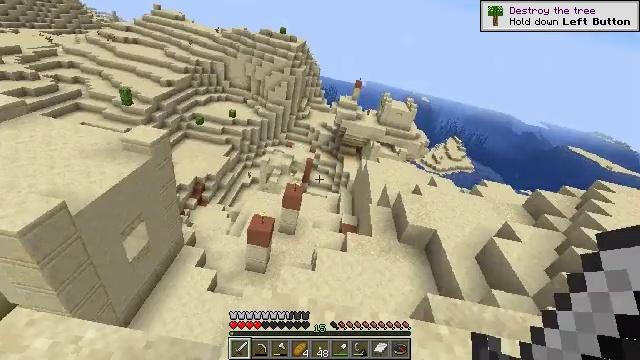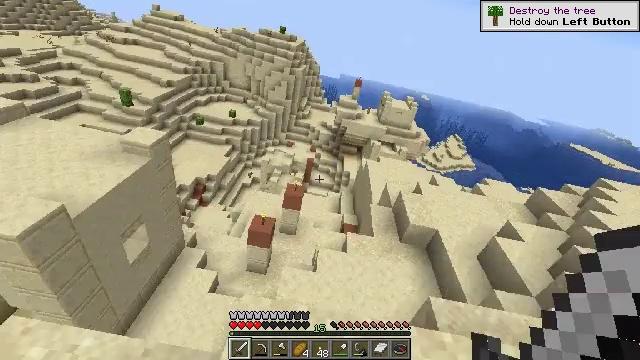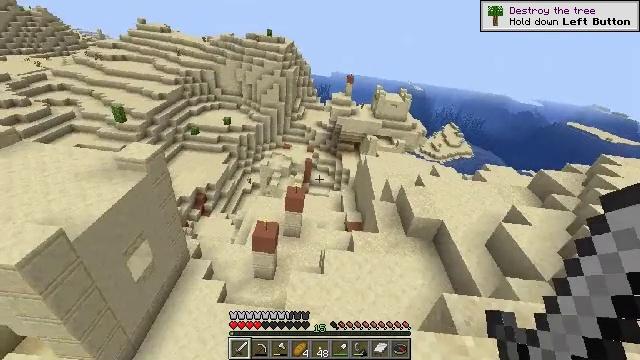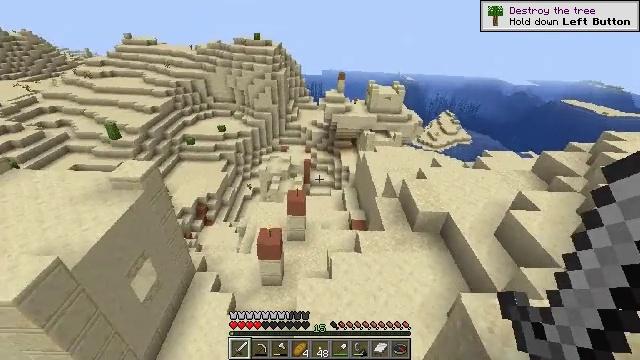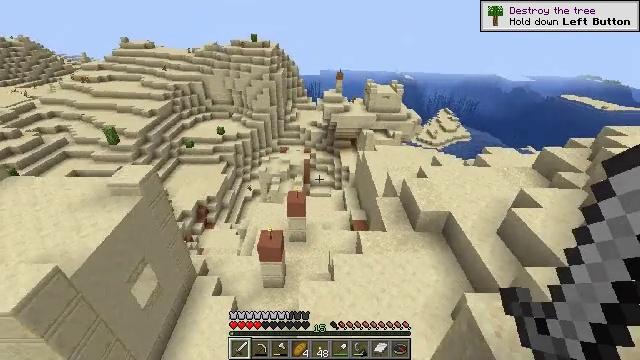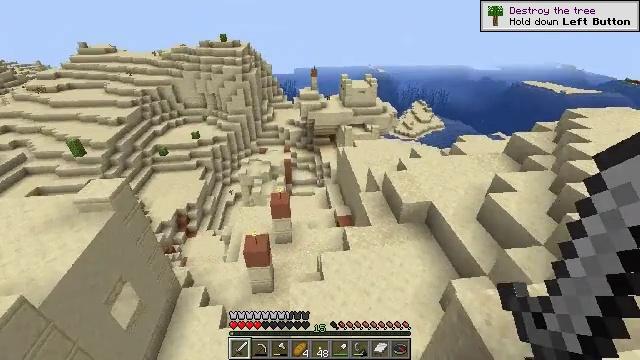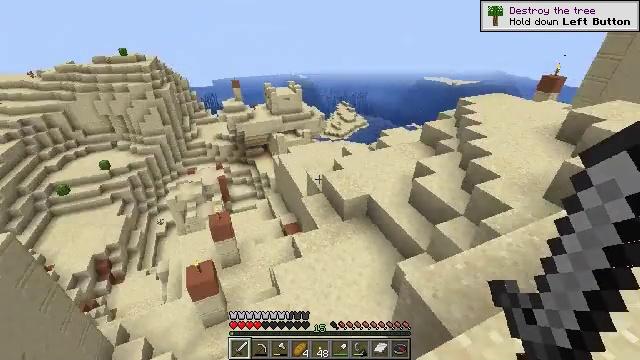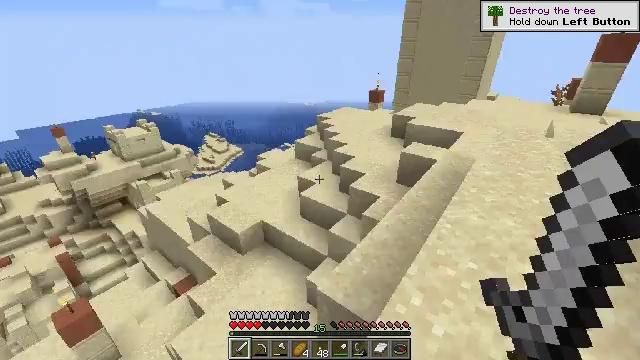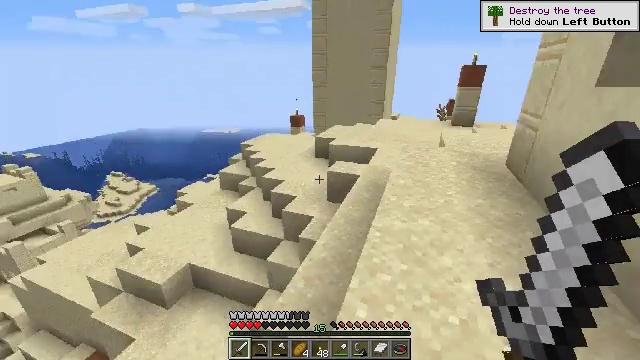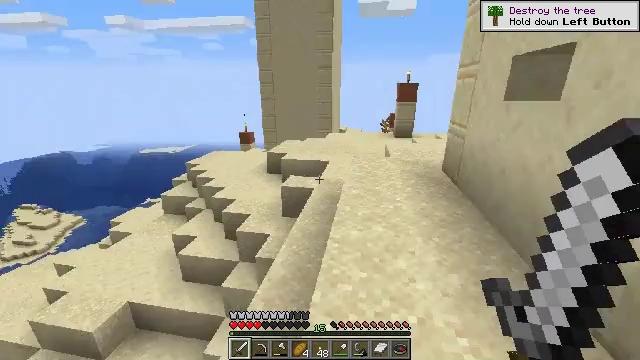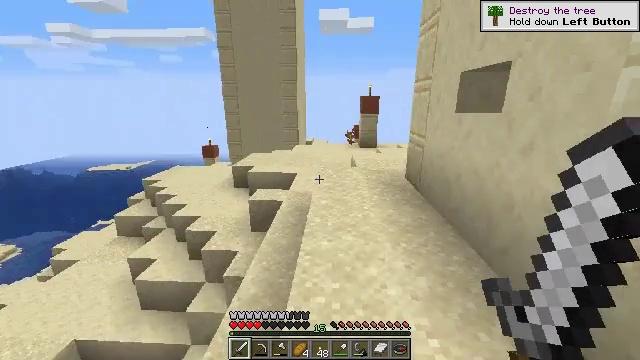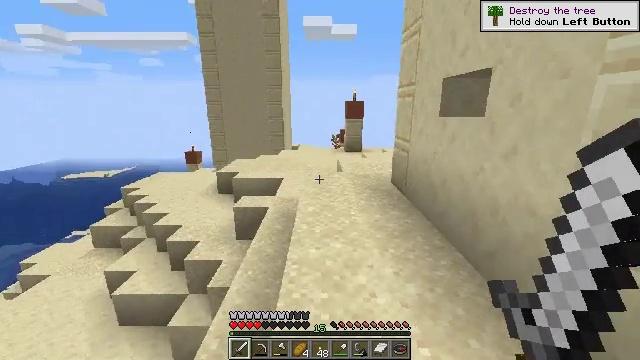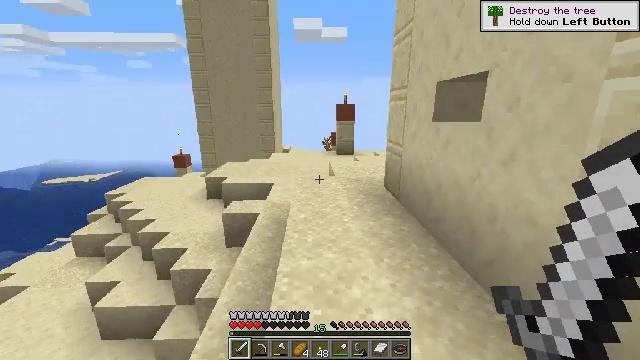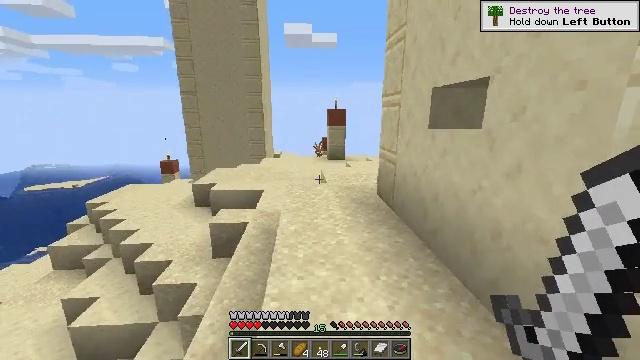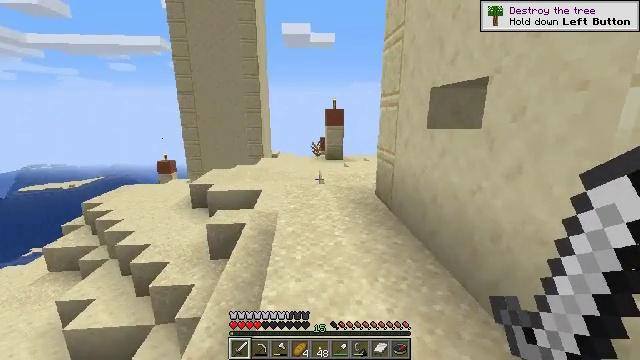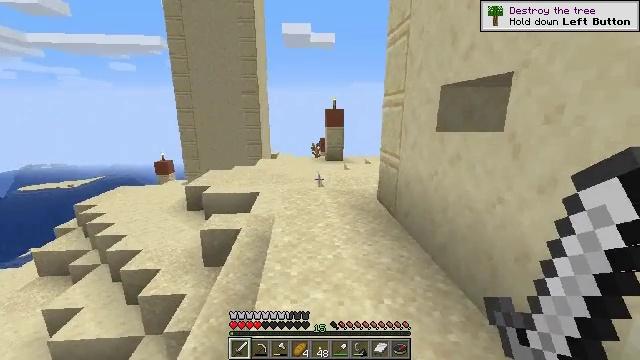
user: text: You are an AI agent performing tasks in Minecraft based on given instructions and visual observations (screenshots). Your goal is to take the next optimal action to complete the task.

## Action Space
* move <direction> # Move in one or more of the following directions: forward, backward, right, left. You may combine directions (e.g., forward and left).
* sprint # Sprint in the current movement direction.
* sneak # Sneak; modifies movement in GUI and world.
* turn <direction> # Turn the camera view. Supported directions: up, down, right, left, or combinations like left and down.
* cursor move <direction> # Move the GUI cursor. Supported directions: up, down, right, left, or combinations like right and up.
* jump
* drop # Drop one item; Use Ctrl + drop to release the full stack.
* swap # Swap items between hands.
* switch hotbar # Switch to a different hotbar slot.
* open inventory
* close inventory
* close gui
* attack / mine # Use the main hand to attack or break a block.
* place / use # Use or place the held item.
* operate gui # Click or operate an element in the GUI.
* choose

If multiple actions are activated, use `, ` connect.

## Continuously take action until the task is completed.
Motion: motion action
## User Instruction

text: Collect the white glazed terracotta by mining it.
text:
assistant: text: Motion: move forward
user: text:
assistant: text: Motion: move forward
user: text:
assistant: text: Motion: move forward
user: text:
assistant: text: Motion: no_op
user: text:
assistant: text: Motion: turn right
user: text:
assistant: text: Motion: turn right and up
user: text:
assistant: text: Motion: turn right and up
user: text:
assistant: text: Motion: turn right and up
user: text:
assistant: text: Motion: turn right and up
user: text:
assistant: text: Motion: turn right and up
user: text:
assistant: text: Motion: move forward, turn right and up
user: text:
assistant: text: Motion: move forward, turn right
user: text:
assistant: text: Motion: move forward, turn right and up
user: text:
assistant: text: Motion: move forward
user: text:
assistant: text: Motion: move forward
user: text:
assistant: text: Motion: move forward
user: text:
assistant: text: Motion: move forward
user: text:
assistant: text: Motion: move forward, turn right
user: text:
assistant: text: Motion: move forward
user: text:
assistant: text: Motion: move forward
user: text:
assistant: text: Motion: move forward and move left
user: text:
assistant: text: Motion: move forward and move left
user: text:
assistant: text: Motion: move forward and move left, turn right
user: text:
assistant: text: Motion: move forward and move left, turn right
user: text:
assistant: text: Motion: move forward, turn right
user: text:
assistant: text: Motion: move forward
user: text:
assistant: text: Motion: move forward, turn right
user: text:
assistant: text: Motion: move forward, turn right
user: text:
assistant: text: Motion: move forward, turn right
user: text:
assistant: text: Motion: move forward